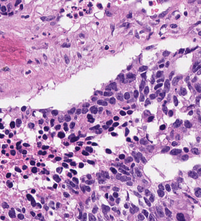
Tumor epithelial tissue: yes
Tumor-associated stroma tissue: yes
Normal tissue: no